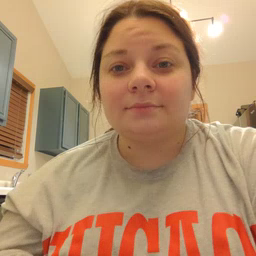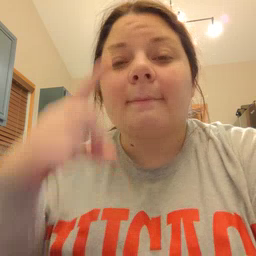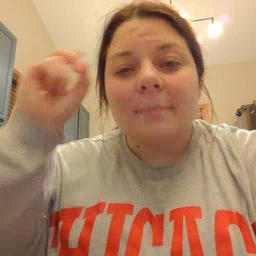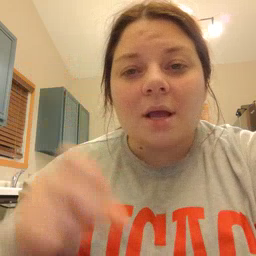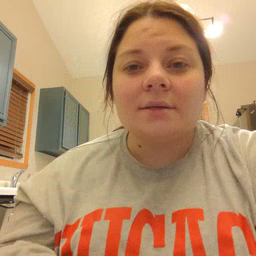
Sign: because